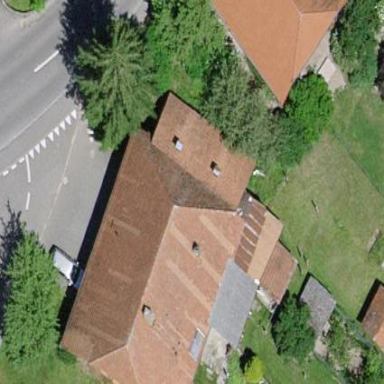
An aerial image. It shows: Farm building.